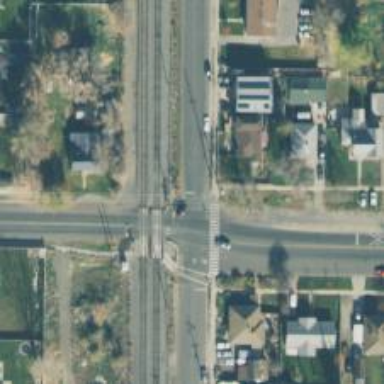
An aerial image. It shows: Stop road.